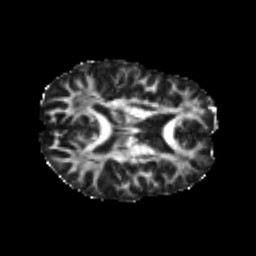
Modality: FA
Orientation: axial
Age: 24
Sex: female
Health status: healthy
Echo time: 0.074 s